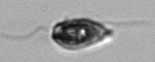
Label: Euglena